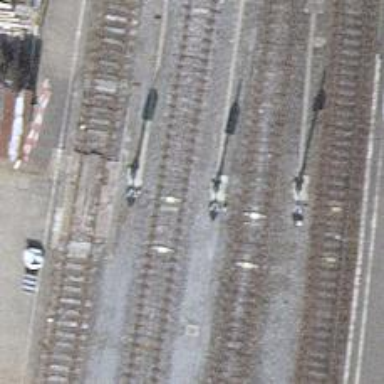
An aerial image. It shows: Railway signal.